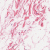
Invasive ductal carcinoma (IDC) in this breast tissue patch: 0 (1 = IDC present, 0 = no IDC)